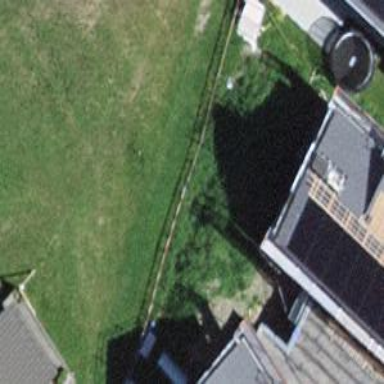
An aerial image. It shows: Grass path.